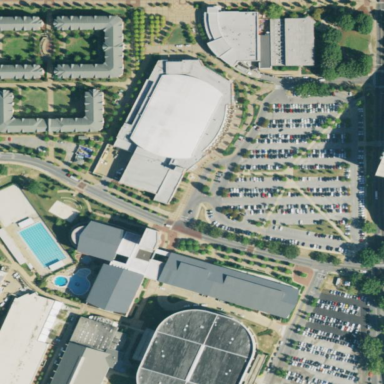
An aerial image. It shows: Stadium building that hosts basketball and gymnastics sports activities.